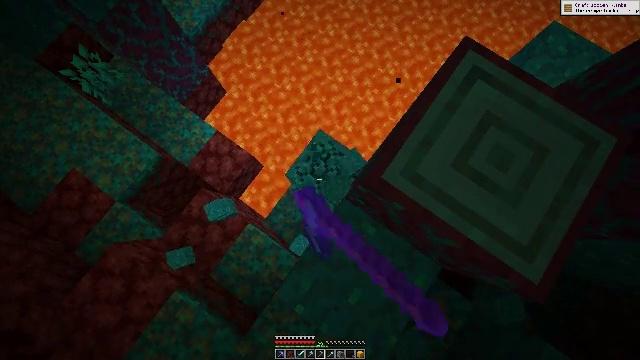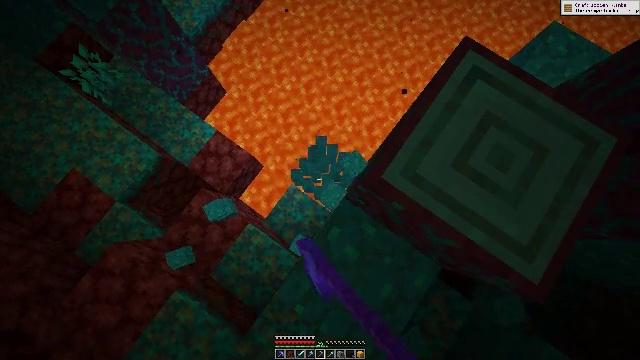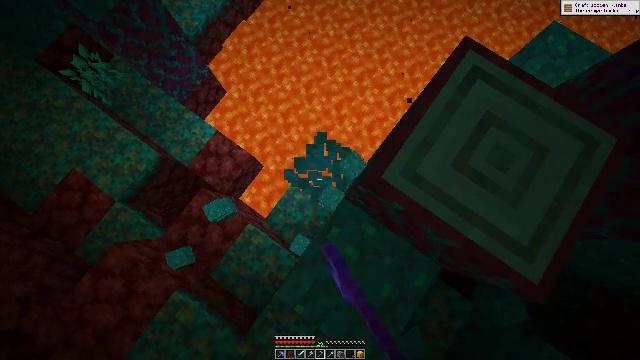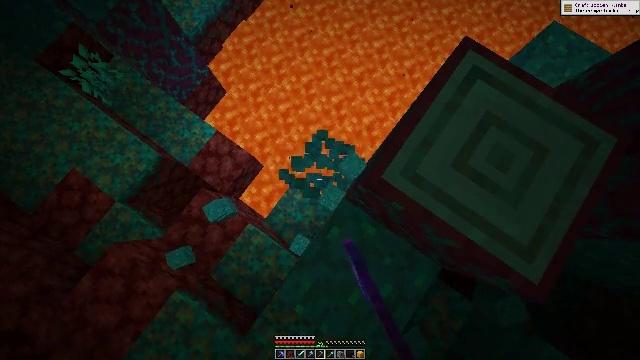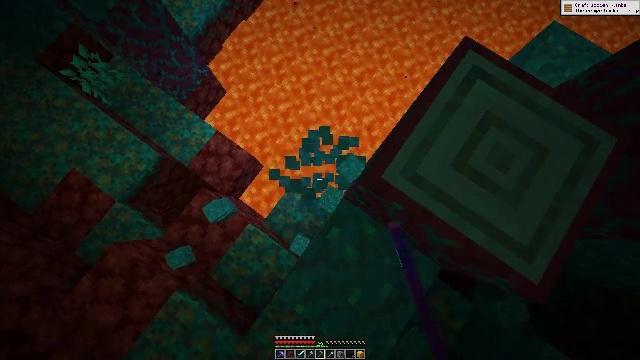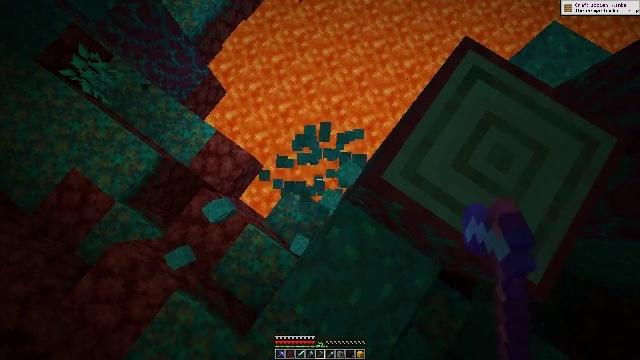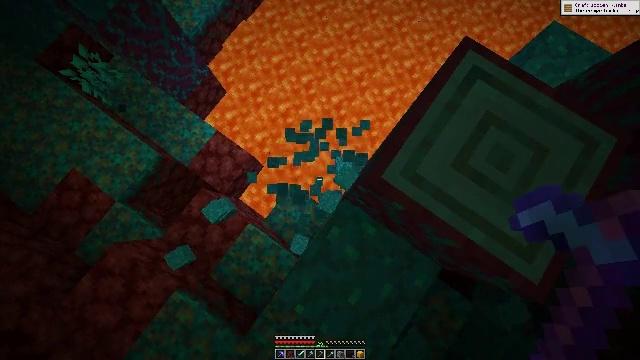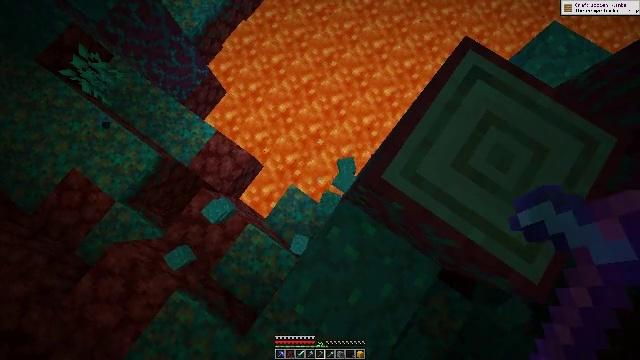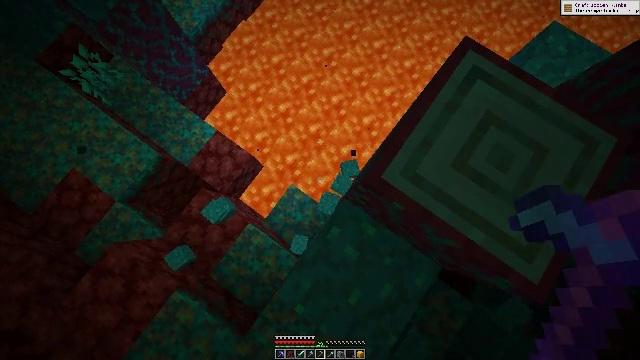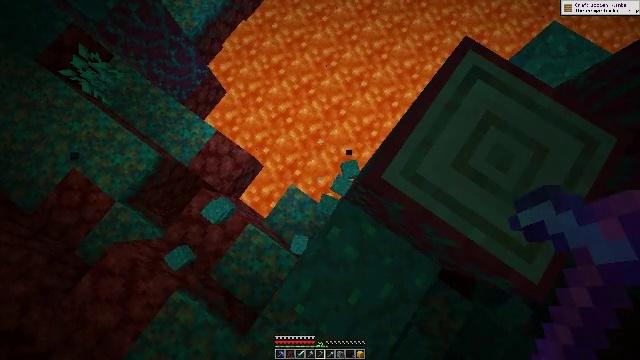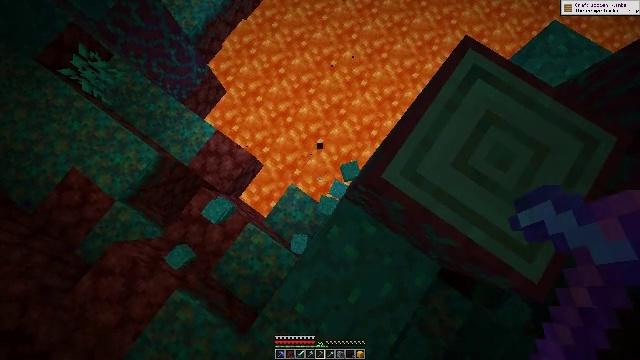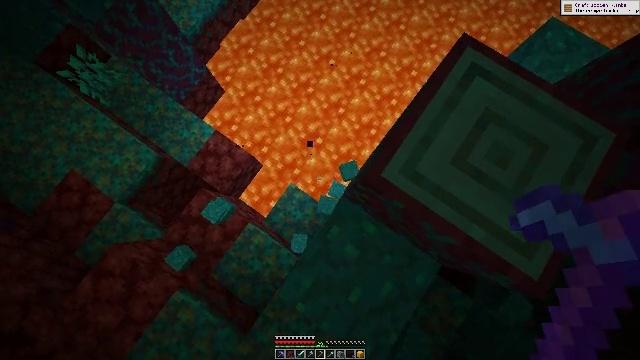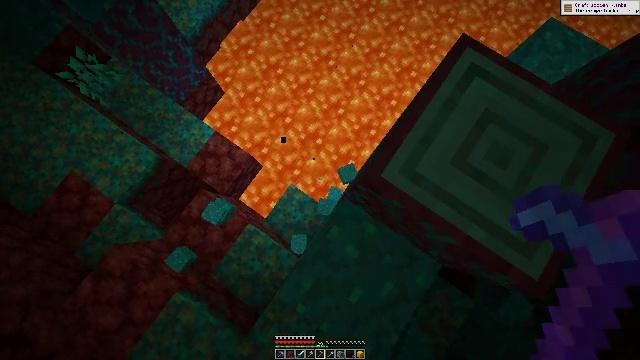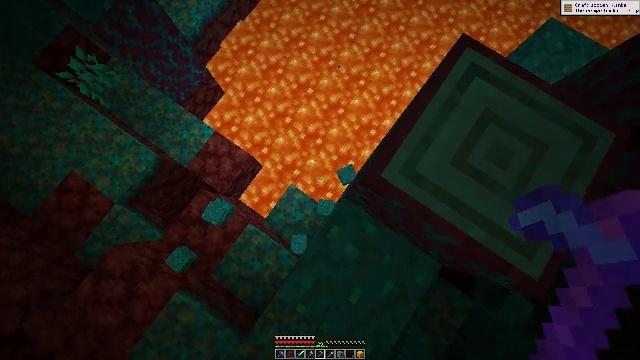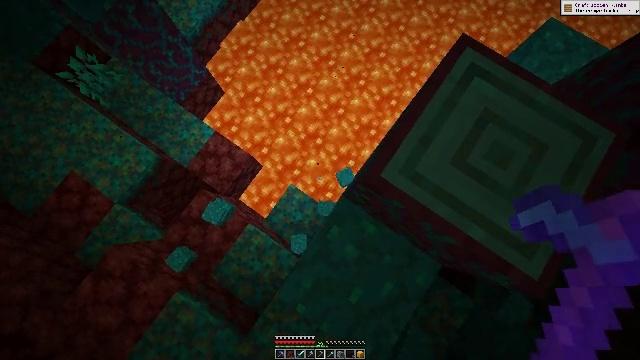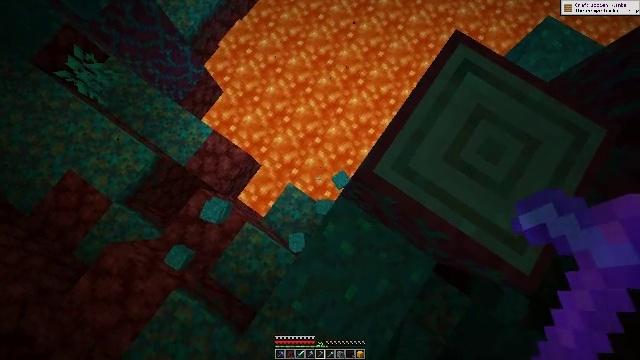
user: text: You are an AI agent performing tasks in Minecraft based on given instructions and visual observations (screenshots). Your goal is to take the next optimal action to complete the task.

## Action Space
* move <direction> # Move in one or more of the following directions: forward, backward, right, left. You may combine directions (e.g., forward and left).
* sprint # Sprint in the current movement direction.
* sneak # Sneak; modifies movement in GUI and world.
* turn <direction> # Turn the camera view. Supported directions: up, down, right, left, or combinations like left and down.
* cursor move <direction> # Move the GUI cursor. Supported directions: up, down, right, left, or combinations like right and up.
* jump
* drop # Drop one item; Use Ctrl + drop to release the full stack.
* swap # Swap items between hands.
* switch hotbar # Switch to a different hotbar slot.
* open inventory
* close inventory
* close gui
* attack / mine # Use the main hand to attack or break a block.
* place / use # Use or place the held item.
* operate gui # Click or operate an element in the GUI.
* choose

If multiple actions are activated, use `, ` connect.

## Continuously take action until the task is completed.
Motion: motion action
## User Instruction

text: Mine warped wart block.
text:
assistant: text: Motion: sneak, attack / mine
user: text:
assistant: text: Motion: sneak, attack / mine
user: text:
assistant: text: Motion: sneak, attack / mine
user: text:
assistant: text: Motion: sneak, attack / mine
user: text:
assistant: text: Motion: sneak, attack / mine
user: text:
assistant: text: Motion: sneak, attack / mine
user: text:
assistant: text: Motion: sneak, attack / mine
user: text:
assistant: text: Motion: sneak, attack / mine
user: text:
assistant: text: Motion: sneak, attack / mine
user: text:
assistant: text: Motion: sneak, attack / mine
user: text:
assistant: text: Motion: sneak, attack / mine
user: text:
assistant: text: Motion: sneak
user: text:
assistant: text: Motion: sneak
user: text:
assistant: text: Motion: move back, sneak
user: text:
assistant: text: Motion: move back and move right, sneak
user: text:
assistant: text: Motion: move back and move right, sneak
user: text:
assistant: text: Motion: move back and move right, sneak
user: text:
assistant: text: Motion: move back and move right, sneak
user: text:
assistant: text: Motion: move back and move right, sneak
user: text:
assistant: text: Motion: move back and move right, sneak
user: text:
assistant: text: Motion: move back, sneak
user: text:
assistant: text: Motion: move back, sneak
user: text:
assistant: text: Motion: sneak
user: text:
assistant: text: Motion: sneak
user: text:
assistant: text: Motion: move back, sneak
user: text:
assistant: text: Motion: move back, sneak
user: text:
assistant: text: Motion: move back
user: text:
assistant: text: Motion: move back
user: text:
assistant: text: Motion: move back
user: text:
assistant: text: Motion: move back